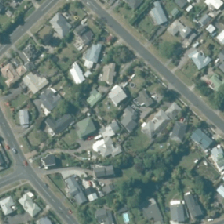
Land cover: urban_build_up